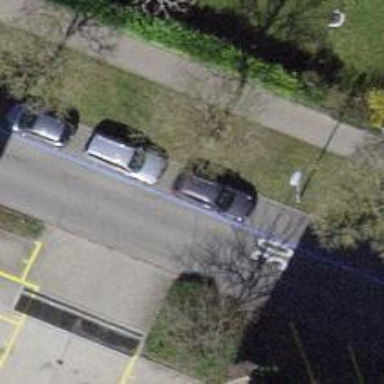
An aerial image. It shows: Avenue lined with trees.